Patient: sex M, age 59
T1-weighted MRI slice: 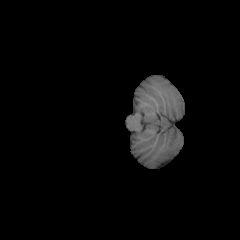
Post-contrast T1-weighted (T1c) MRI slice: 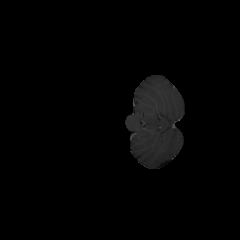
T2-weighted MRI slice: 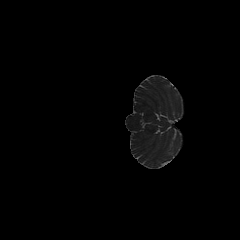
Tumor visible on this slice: no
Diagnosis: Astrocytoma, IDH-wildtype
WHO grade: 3